Interaction volume radius: 10 \u00c5
Interaction volume height: 15 \u00c5
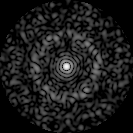
Disorder parameter: 0.8419